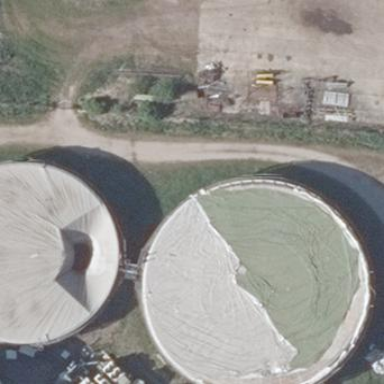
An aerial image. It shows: Digester building.